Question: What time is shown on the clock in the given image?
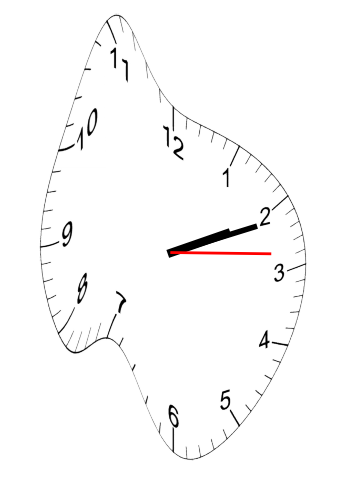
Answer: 02:11:14